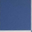
Piece: xx